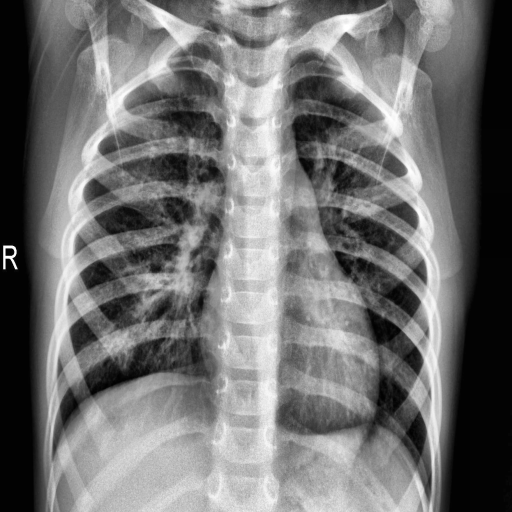
Finding: PNEUMONIA